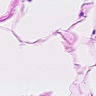
Metastatic tissue present: no